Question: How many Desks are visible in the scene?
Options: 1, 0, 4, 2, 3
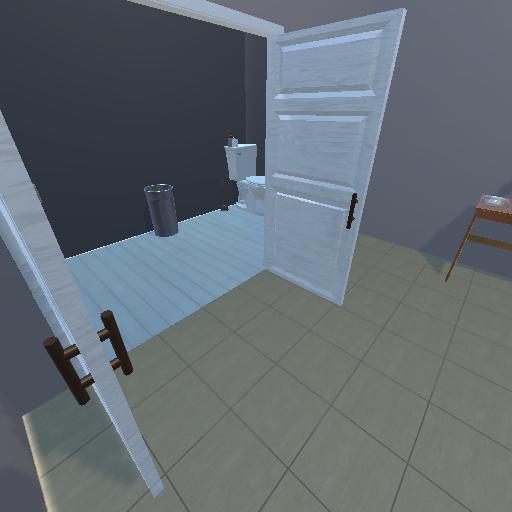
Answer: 1